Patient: sex F, age 55
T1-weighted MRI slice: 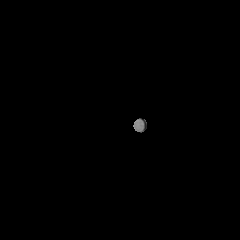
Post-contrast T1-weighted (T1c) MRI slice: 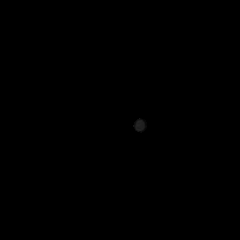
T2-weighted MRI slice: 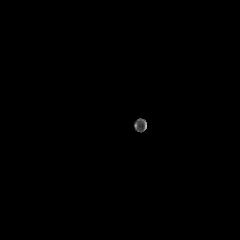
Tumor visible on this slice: no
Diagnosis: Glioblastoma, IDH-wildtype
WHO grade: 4